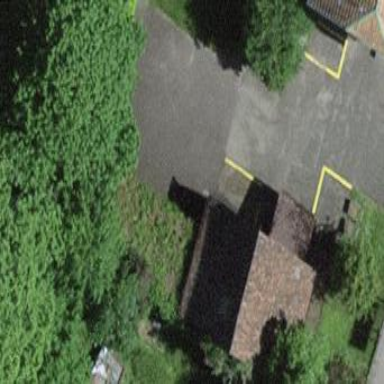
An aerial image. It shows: Detached building.